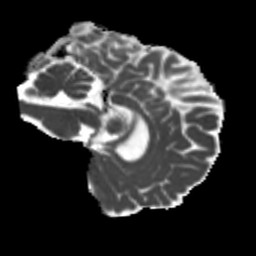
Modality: MD
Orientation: sagittal
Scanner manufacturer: siemens
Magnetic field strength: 3 T
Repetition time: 4 s
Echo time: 0.0594 s